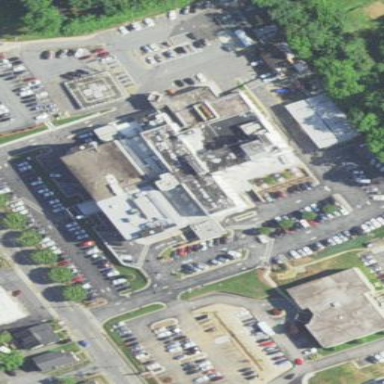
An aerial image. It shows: Healthcare facility identified as hospital.